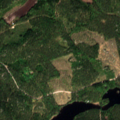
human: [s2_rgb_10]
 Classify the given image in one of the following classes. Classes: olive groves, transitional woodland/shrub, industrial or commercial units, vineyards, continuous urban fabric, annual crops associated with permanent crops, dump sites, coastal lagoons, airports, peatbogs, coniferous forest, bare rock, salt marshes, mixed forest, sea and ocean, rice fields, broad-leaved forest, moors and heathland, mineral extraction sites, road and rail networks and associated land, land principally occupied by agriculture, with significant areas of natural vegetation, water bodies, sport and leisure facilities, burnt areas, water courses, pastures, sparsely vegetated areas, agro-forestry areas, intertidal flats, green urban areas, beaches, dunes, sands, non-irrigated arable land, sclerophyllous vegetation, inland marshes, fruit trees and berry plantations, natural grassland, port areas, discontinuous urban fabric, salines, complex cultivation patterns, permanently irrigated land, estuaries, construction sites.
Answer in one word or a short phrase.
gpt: coniferous forest, water bodies